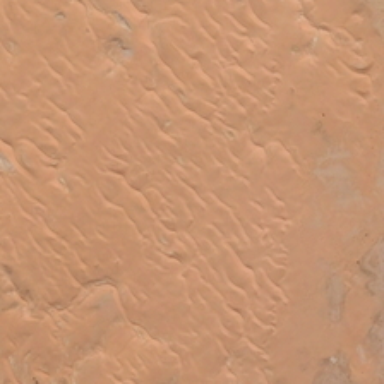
It is a piece of yellow desert .